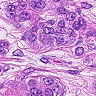
Metastatic tissue present: yes